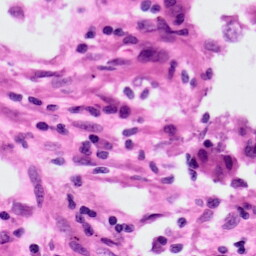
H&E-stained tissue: Lung